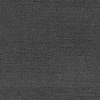
Atmospheric dust classification: dusty